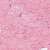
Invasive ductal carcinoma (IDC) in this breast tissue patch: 0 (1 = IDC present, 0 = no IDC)